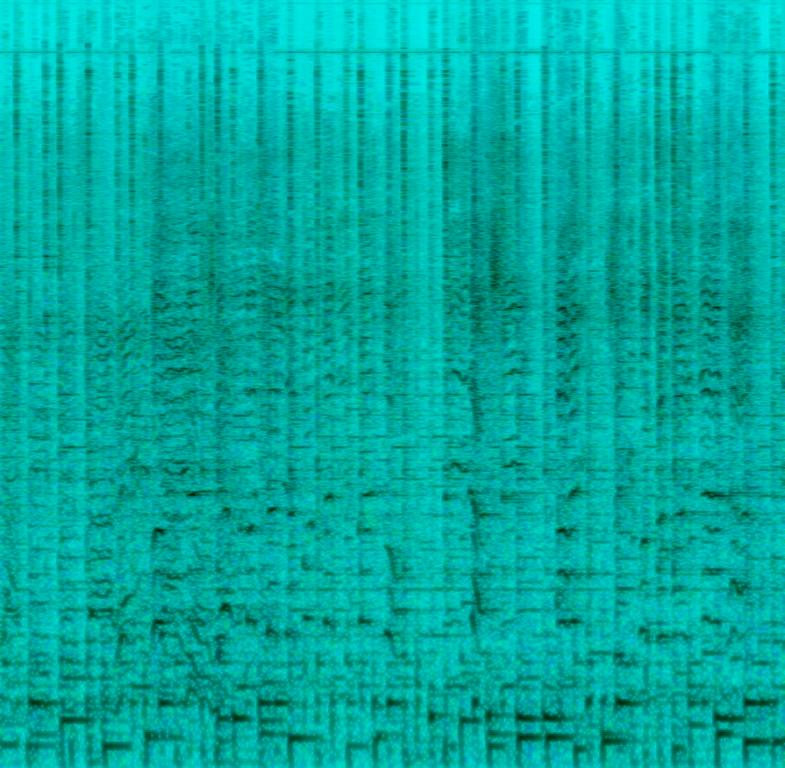
A male vocalist sings this spirited Latin song. The tempo is fast with a syncopated piano harmony, spanish guitar accompaniment ,Congas and bongos percussion, pandeira beats , keyboard harmony and vocal backup. The music is a lively, energetic, enthusiastic, passionate, spirited and vital Latin Pop with a dance groove.